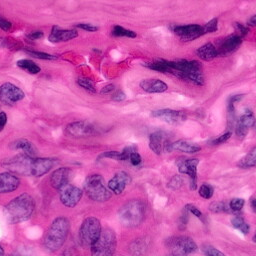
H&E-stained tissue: Pancreatic